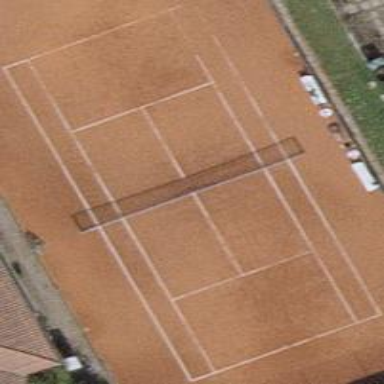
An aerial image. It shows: Tennis court on pitch designated for leisure land.